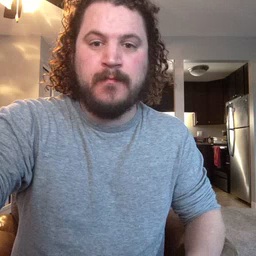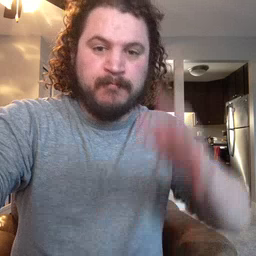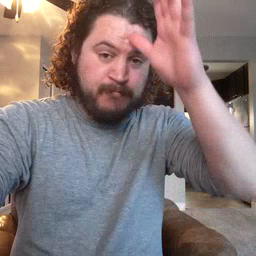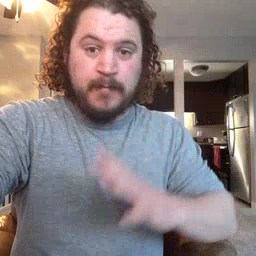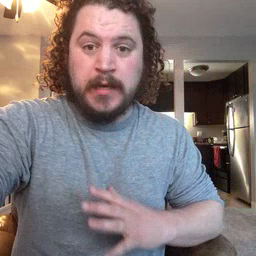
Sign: man